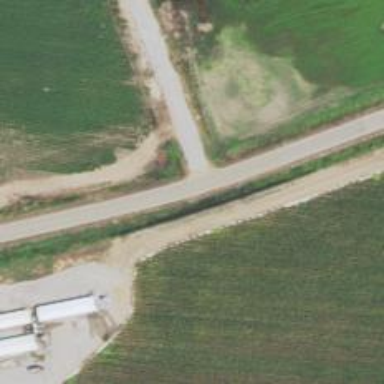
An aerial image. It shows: Tertiary road.